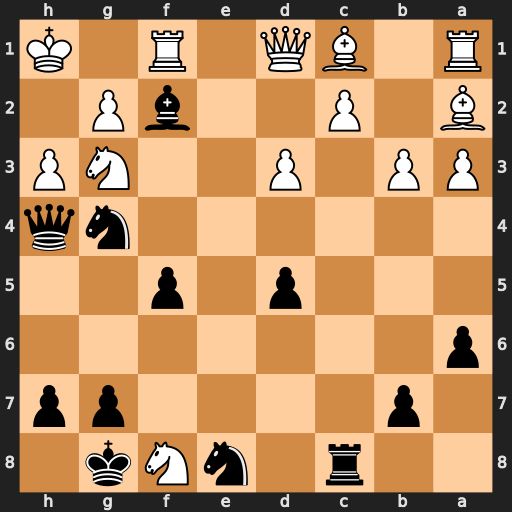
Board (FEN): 2r1nNk1/1p4pp/p7/3p1p2/6nq/PP1P2NP/B1P2bP1/R1BQ1R1K
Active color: b
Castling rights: -
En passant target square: -
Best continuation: Qxg3 Qxg4 fxg4